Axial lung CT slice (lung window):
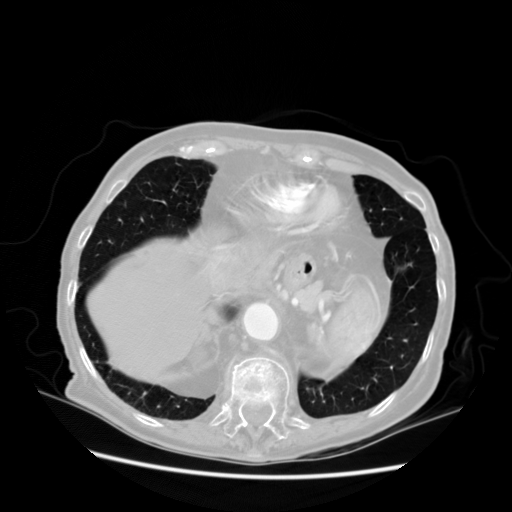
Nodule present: no